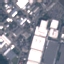
Land use / land cover class: Industrial